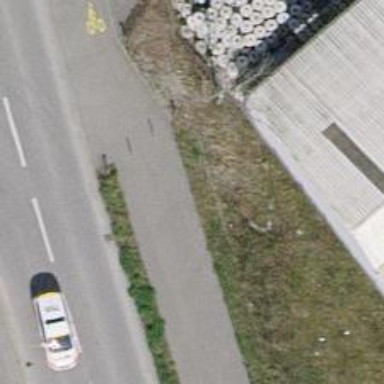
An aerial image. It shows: Bollard barrier.